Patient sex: F
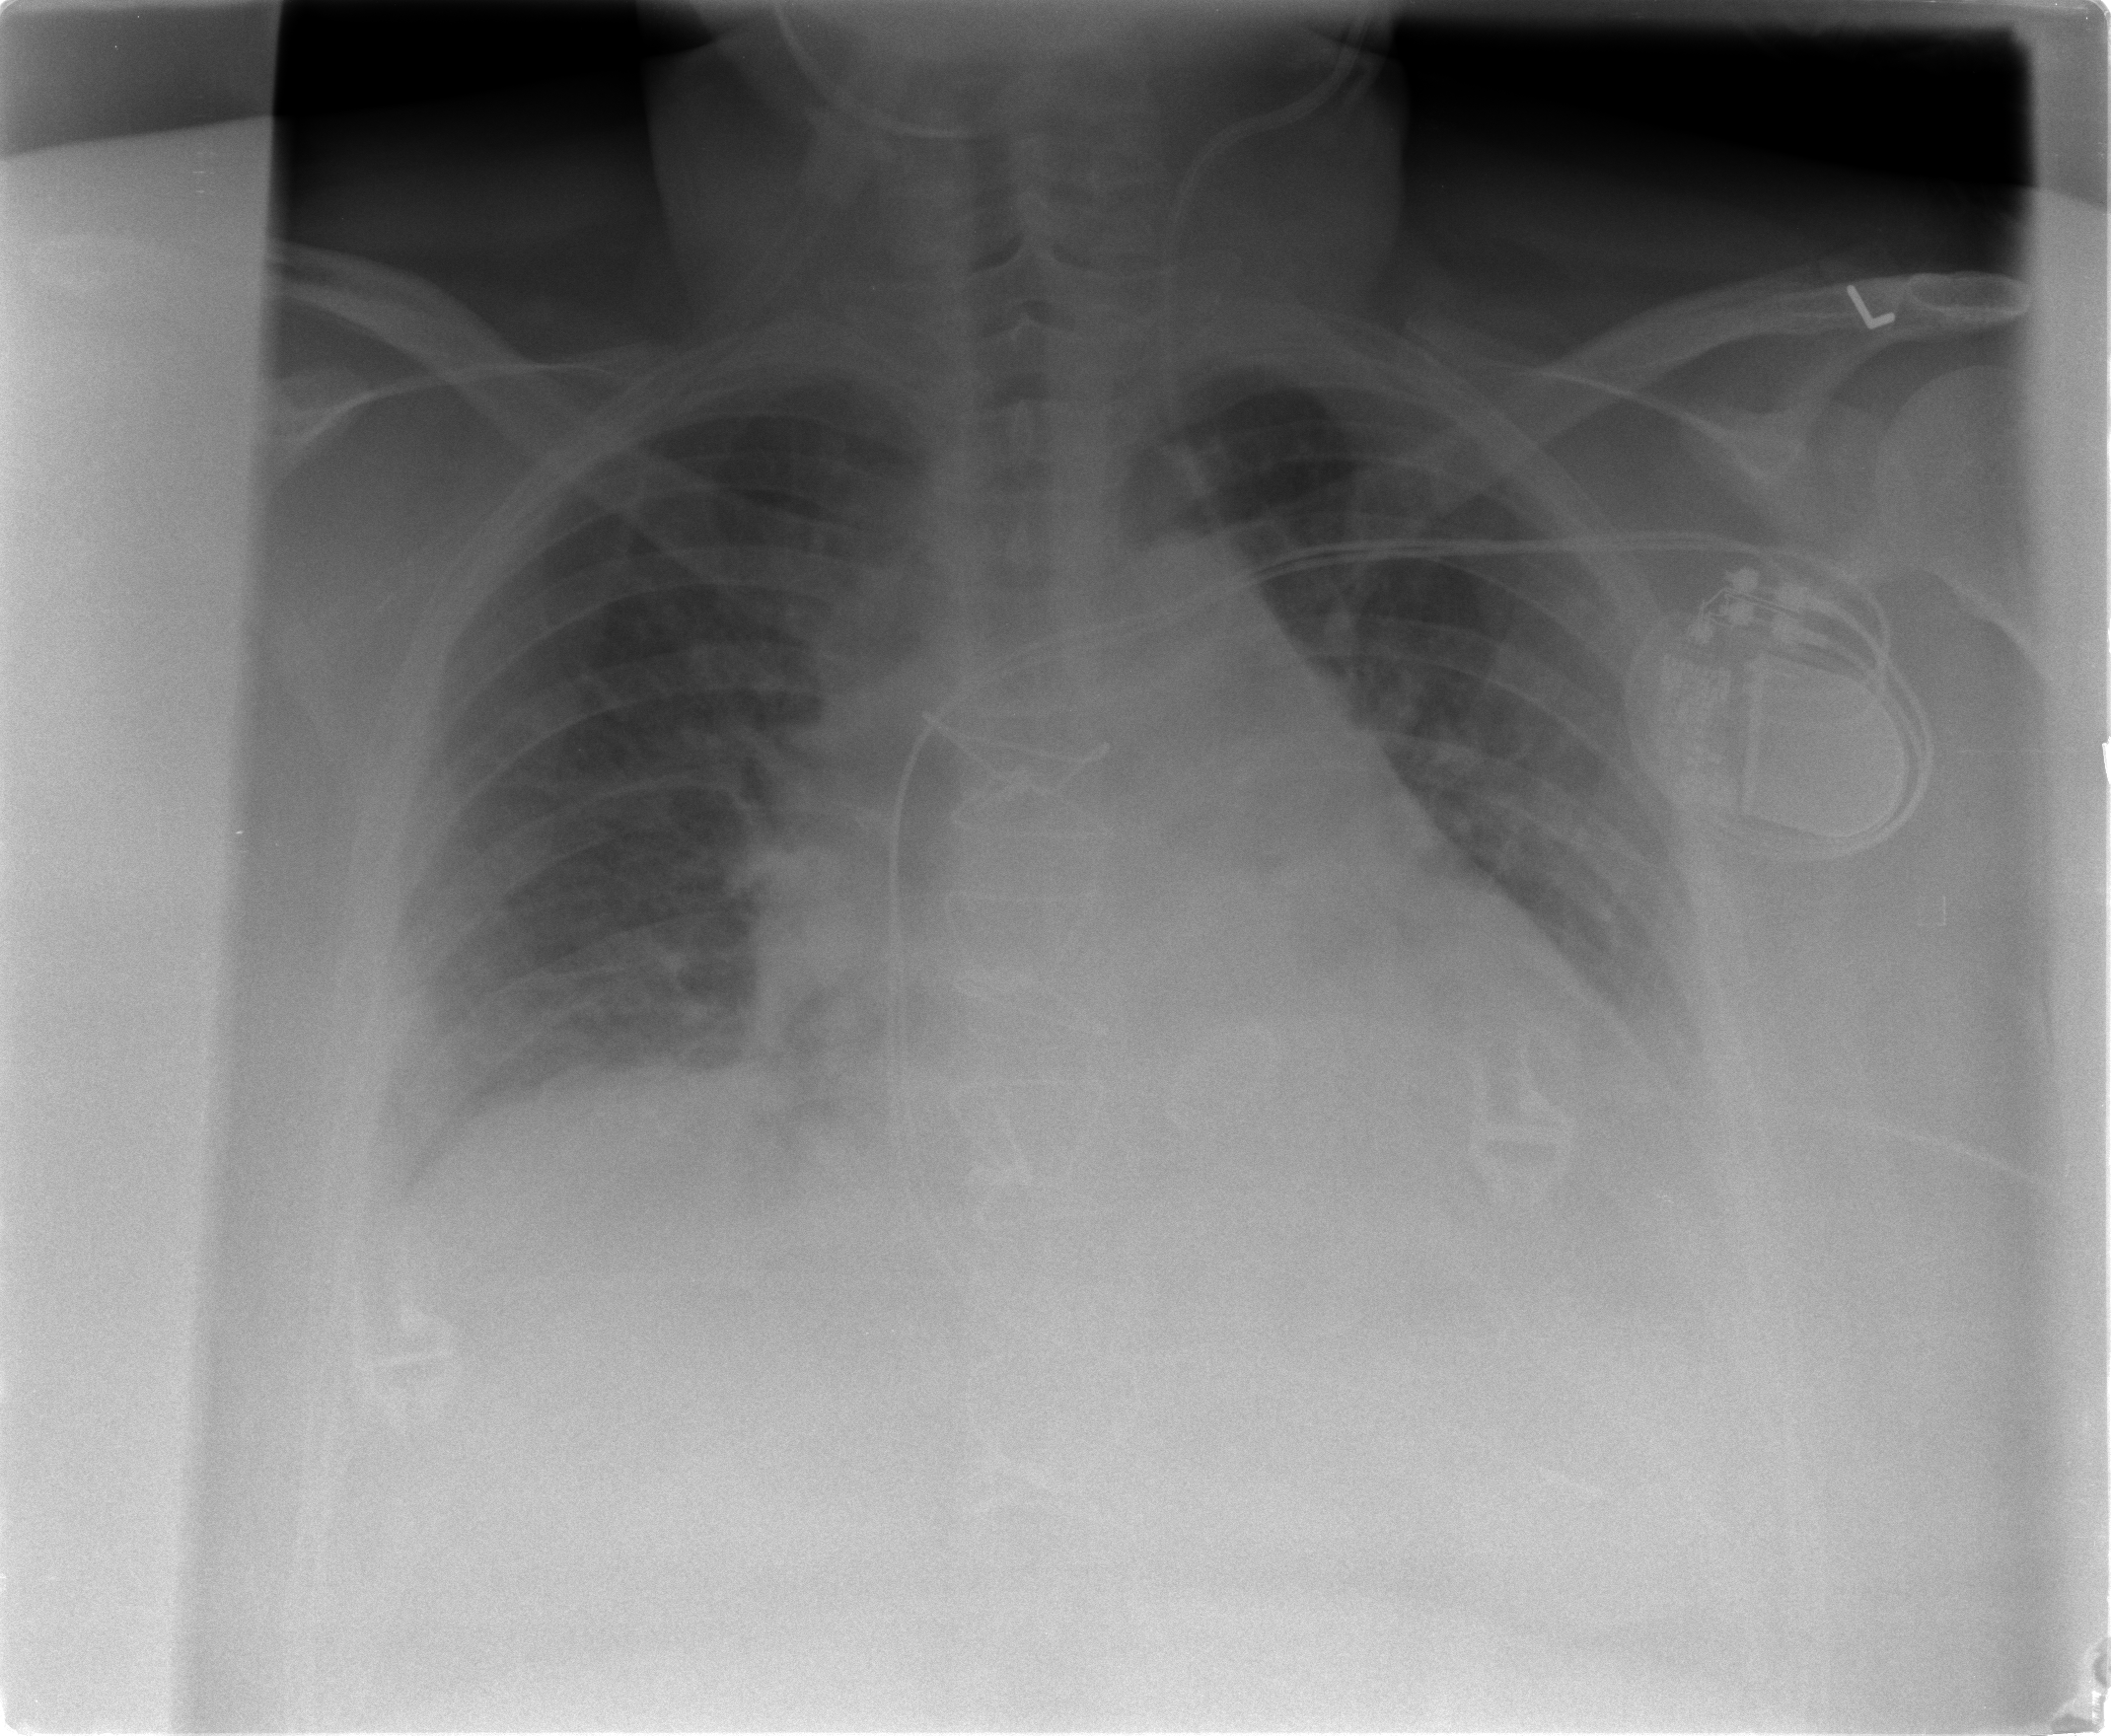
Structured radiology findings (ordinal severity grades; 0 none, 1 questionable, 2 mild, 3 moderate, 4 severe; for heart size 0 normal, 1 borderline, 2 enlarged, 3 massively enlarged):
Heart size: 2
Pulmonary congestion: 2
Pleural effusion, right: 2
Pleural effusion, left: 2
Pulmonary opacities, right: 0
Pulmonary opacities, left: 0
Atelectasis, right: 2
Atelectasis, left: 2